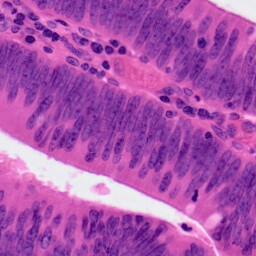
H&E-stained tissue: Colon